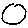
Label: circle